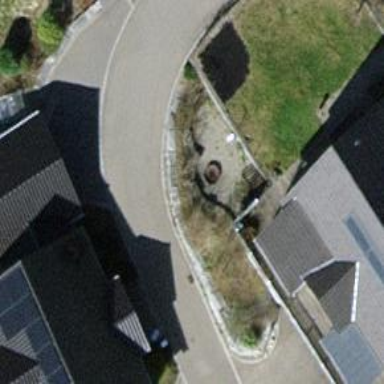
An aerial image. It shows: Residential road with asphalt surface and no sidewalk.